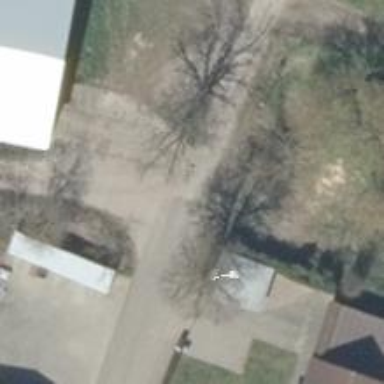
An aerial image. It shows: Residential road with asphalt surface and no sidewalks.